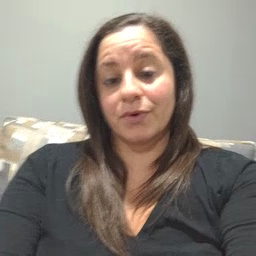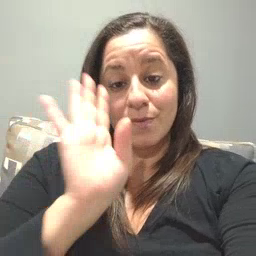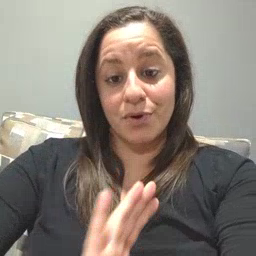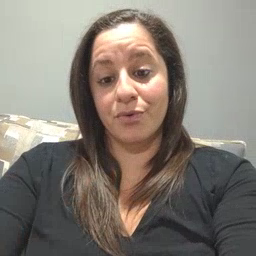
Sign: brown